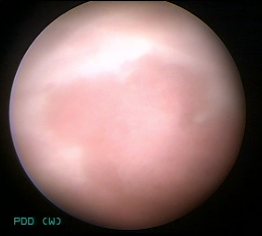
Modality: WLC
Class: Malignant
Subclass: HighGradePapillary
Lesion: L1
Stage: Ta
Morphology: Papillary
Bladder cancer association: Yes